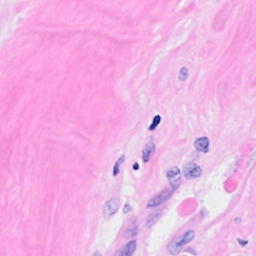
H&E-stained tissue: Breast